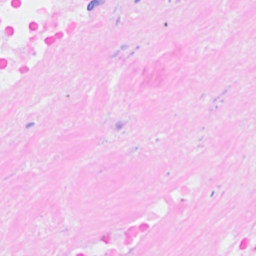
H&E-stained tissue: Breast